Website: crate-barrel
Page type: customer-info-address
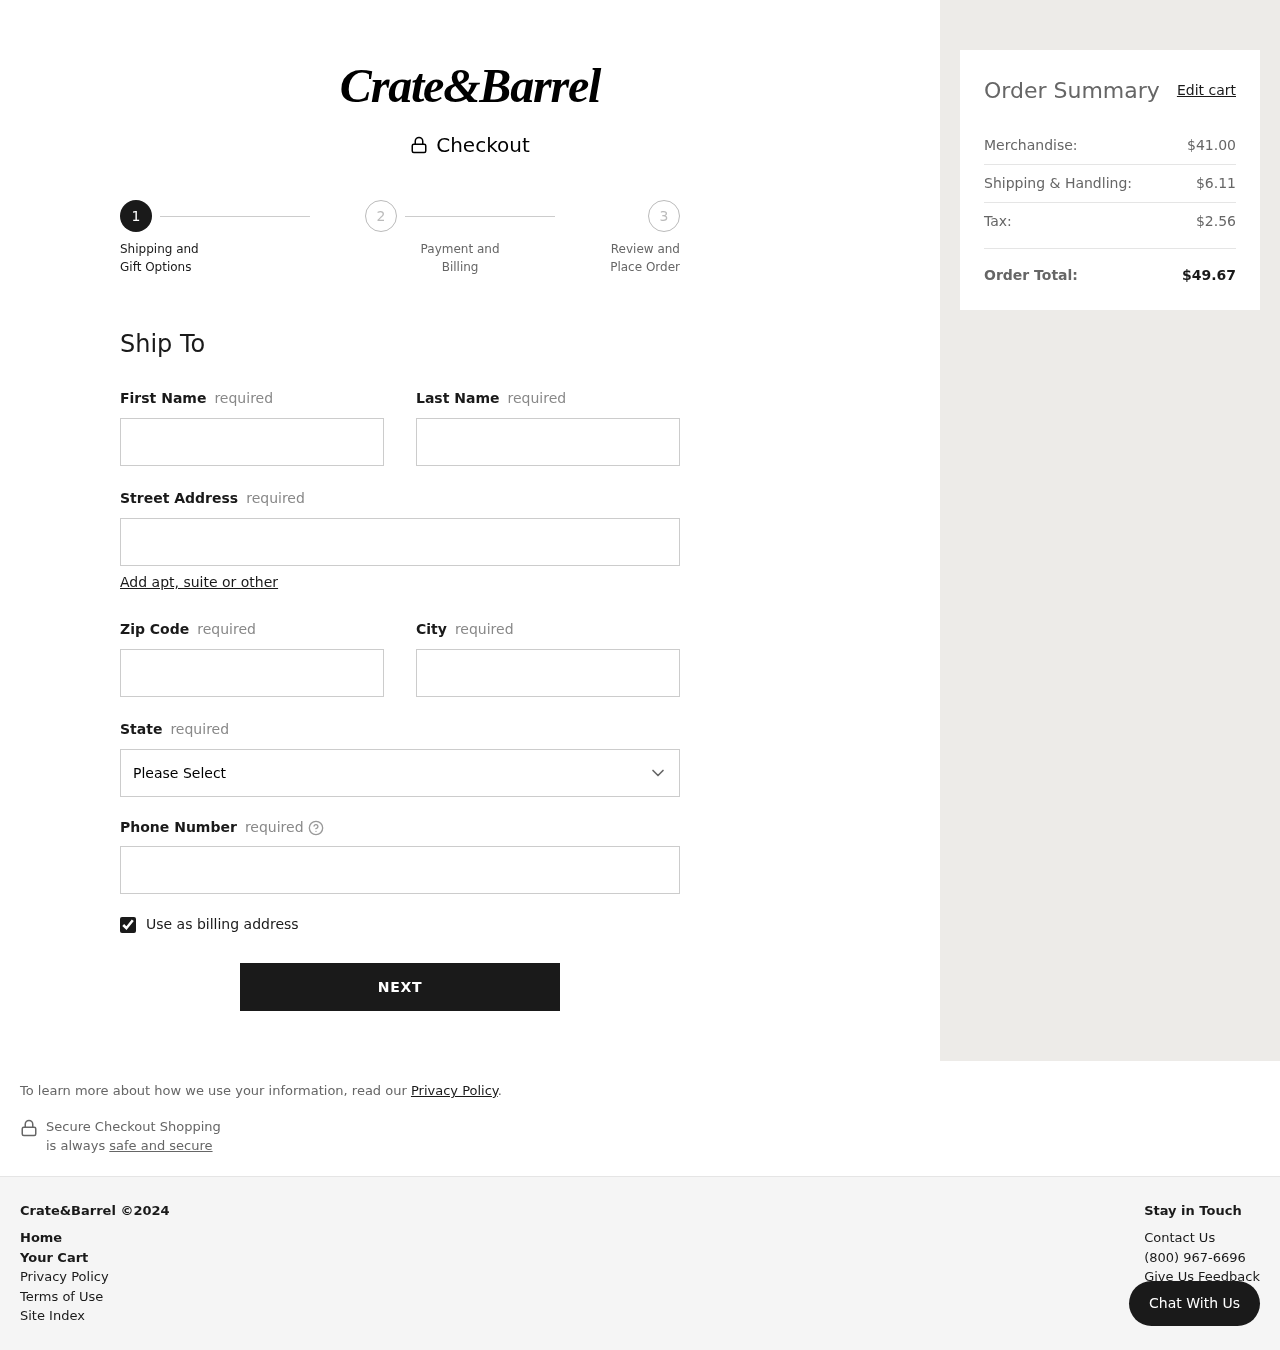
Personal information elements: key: PII_CITY
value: New Rachel
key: PII_FIRSTNAME
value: Katherine
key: PII_LASTNAME
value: Smith
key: PII_PHONE
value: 2166758257
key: PII_POSTCODE
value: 35238
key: PII_STATE
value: Utah
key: PII_STREET
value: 5317 Rose Heights Apt. 763
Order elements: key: ORDER_SUBTOTAL
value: $41.00
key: ORDER_SHIPPING_COST
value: $6.11
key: ORDER_TAX
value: $2.56
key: ORDER_TOTAL
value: $49.67